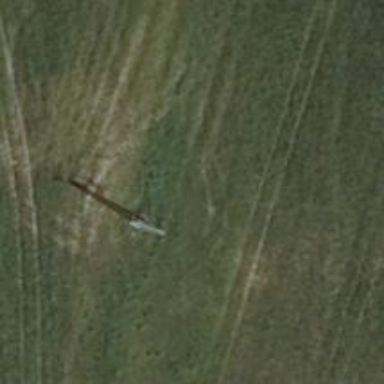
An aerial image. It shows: Power pole.